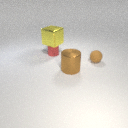
small red rubber cylinder below large yellow metal cube